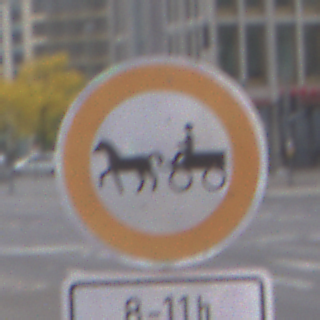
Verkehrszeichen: VerbotGespannfuhrwerke
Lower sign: ZeitangabenOhneBeschraenkungAufWochentage2
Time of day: MorningAfternoon
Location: Outdoor (Urban)
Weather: Overcast
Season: NotSpecified
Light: Natural